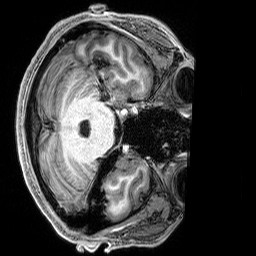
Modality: T1w
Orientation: axial
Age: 24
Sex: male
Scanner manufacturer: siemens
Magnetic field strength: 3 T
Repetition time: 2.8 s
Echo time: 0.00212 s